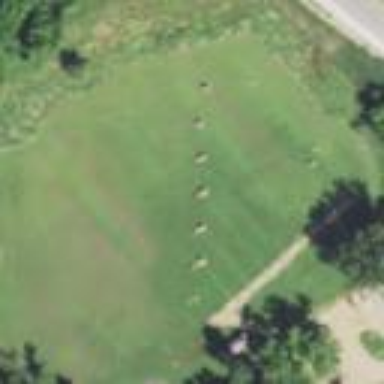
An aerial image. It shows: Archery pitch used for leisure and sports.